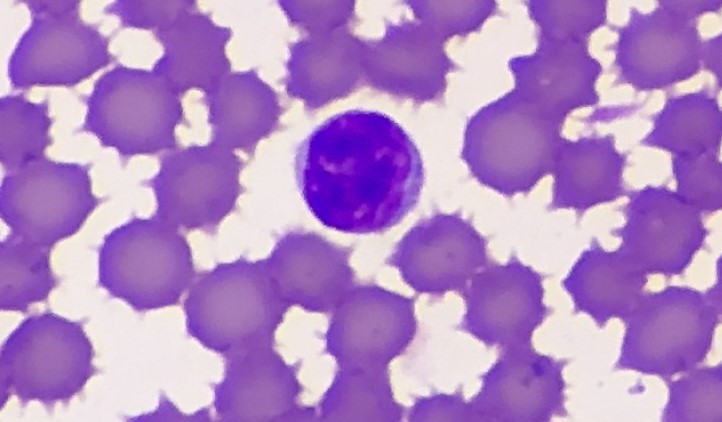
White blood cell type: Lymphocyte